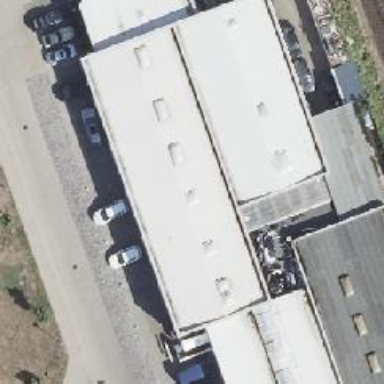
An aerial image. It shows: Car repair shop.